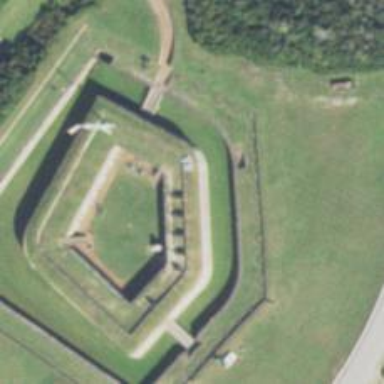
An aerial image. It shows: Historic cannon.